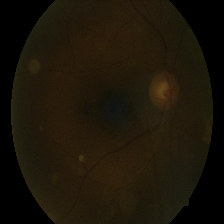
Diabetic retinopathy grade: Moderate